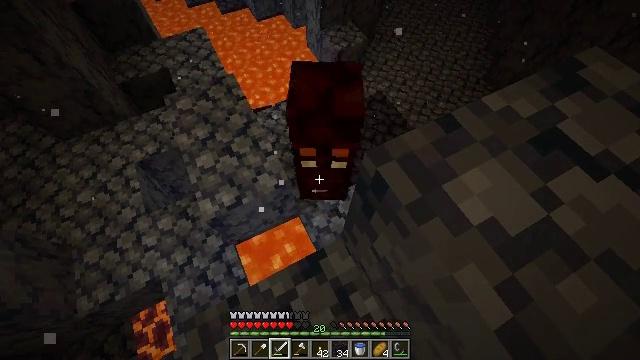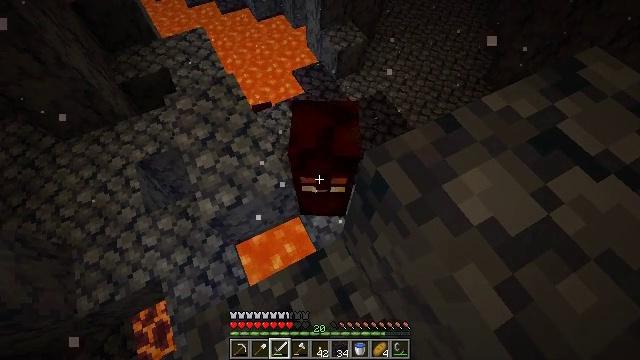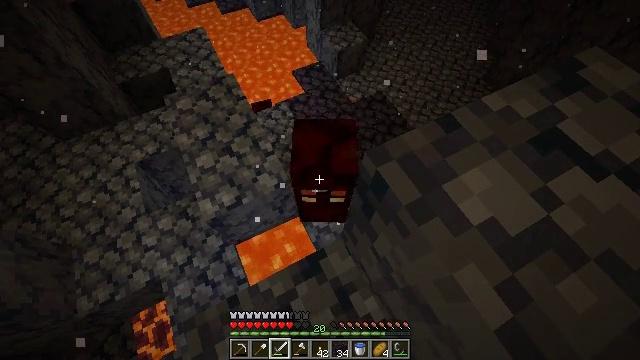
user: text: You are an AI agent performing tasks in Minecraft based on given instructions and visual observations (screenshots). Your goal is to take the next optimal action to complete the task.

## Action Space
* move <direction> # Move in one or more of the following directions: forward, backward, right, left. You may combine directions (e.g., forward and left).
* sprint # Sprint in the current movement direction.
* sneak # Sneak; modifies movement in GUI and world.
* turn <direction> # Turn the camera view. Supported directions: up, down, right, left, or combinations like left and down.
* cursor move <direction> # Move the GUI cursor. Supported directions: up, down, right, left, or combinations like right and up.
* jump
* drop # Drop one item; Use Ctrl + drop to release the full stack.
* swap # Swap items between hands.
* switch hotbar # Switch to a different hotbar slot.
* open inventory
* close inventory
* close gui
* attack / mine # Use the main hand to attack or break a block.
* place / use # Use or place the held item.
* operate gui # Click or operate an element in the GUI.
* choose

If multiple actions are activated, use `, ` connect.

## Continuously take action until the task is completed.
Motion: motion action
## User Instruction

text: Hunt the magma cube.
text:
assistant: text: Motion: no_op
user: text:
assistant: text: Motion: no_op
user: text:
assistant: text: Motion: attack / mine